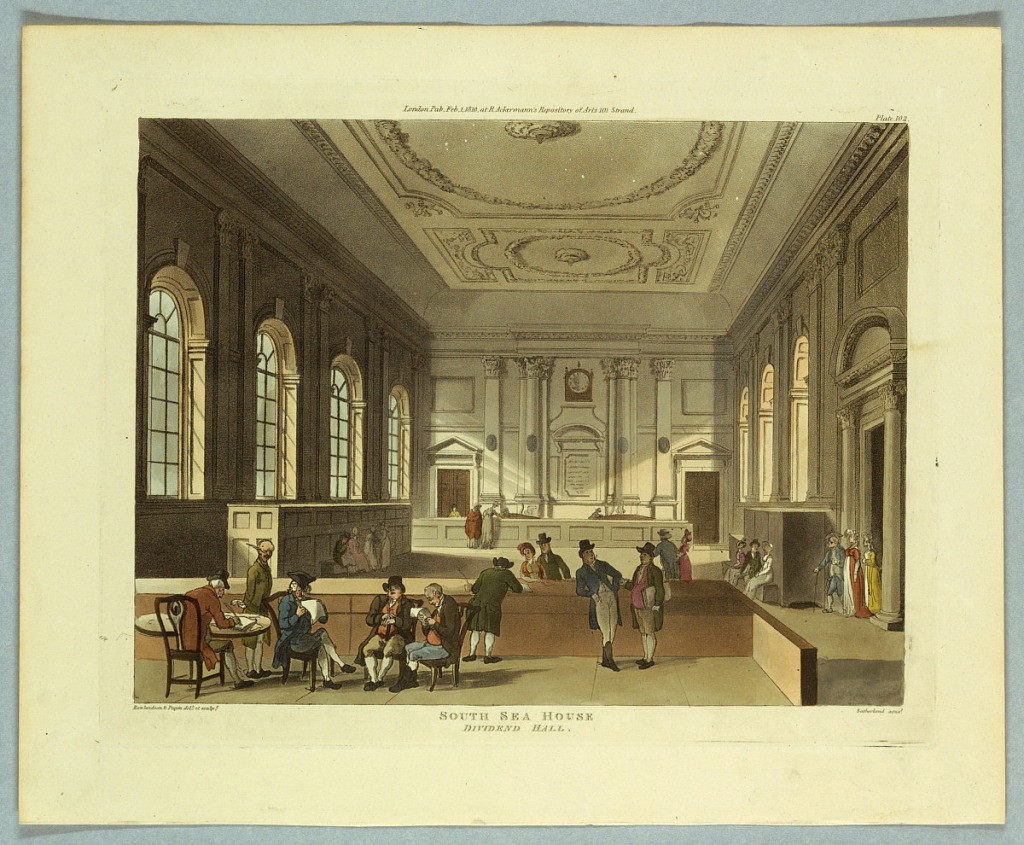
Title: South Sea House Dividend Hall, from "Ackermann's Repository"
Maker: Thomas Rowlandson, British, 1756–1827
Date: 1810
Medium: Aquatint, brush and watercolor on paper
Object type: Print
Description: A large room, with pillars and deep windows. A few people, one at a table in the left foreground, writing. Title, artists', and publisher's names below.